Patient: sex M, age 52
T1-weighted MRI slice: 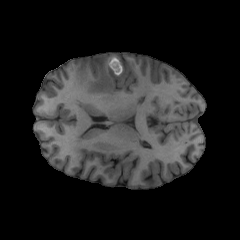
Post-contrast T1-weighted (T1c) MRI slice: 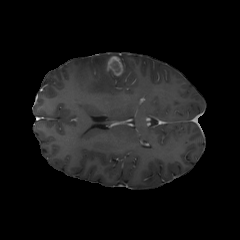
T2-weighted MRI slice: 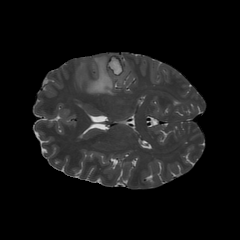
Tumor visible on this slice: yes
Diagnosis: Glioblastoma, IDH-wildtype
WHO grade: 4